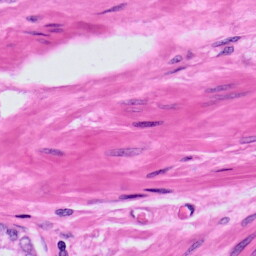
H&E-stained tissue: Prostate